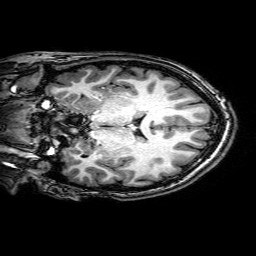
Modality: T1w
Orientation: coronal